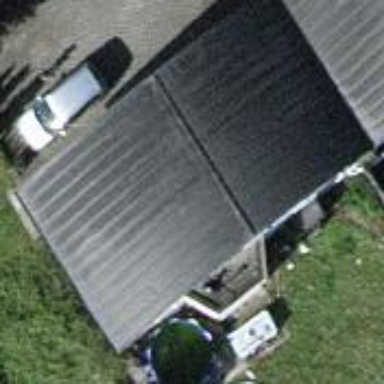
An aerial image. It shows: Unique house with round-shaped roof.